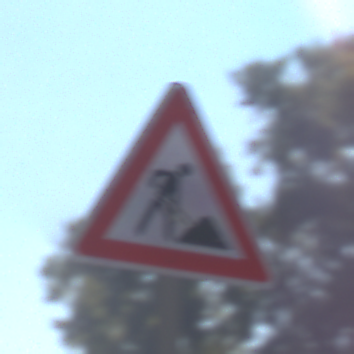
Verkehrszeichen: Arbeitsstelle
Umgebung: Outdoor, Suburban
Tageszeit: MorningAfternoon
Wetter: PartlyCloudy
Licht: Natural
Jahreszeit: NotSpecified
Kontrast: HighContrast